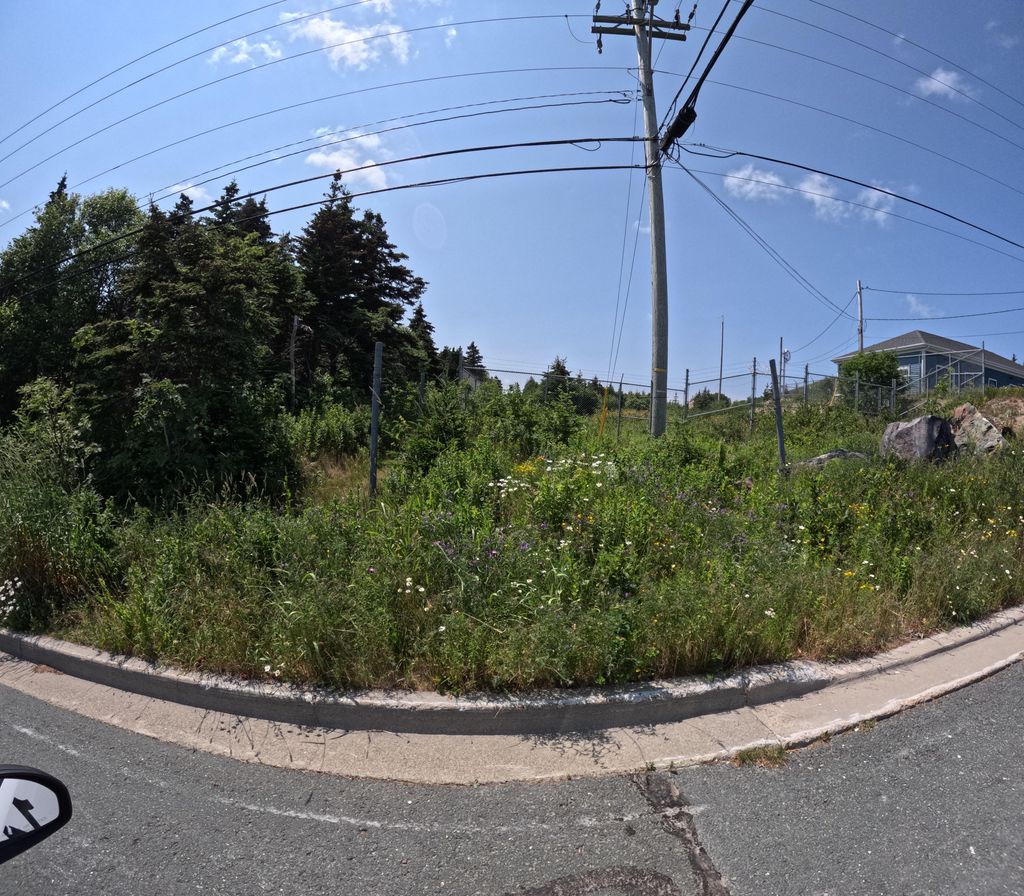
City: st_johns